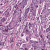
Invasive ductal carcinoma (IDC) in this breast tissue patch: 1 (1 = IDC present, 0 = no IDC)